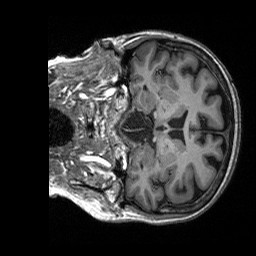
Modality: T1w
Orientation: coronal
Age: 56
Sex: female
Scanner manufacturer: siemens
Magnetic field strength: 3 T
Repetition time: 2.4 s
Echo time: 0.00226 s